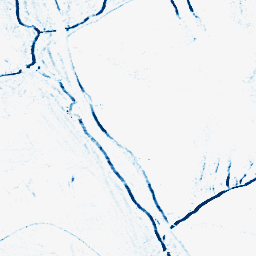
Category: morphological
Decomposition family: morphological_rect
Decomposition parameters: operation: closing
width: 5
height: 3
Upsampling method: linear_exact
Upsampling parameters: scale: 4
Upsampling scale: 4